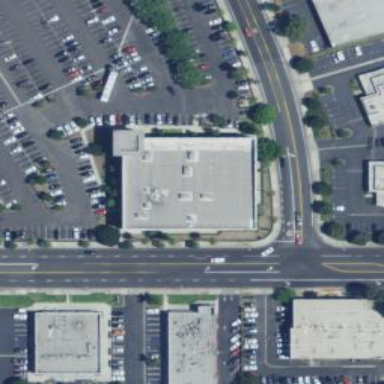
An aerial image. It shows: Building that houses fitness center.